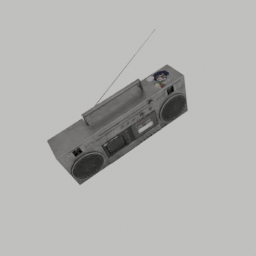
Label: electronics